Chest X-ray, PA view. Patient: 23 years old, sex F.
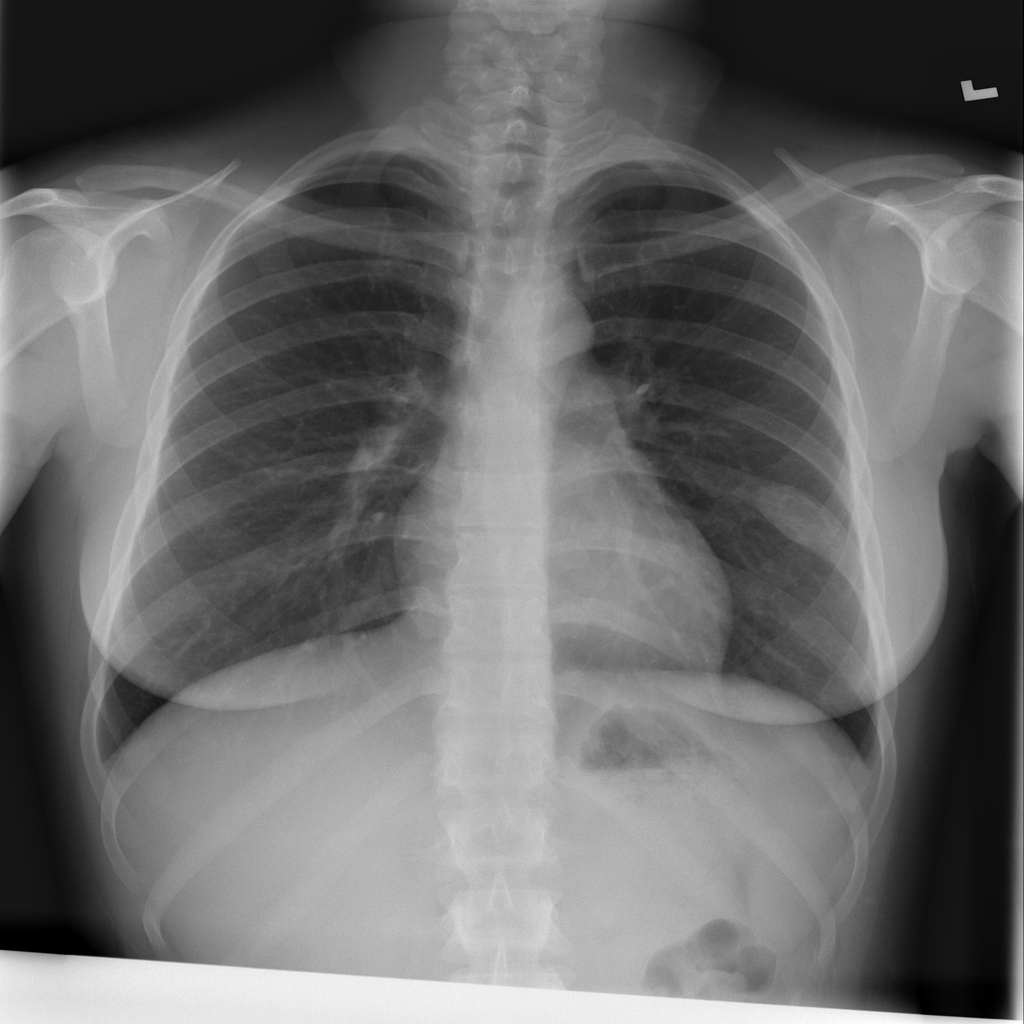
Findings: No Finding